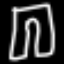
Label: pants